Field crop: maize
Growth stage: 2
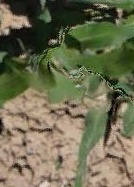
Species: maize